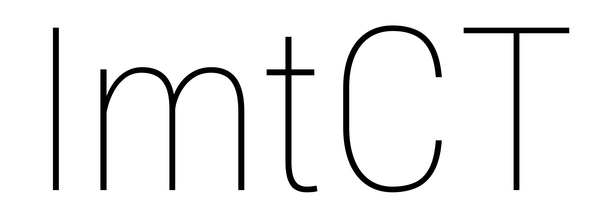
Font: Roboto_Condensed_Thin